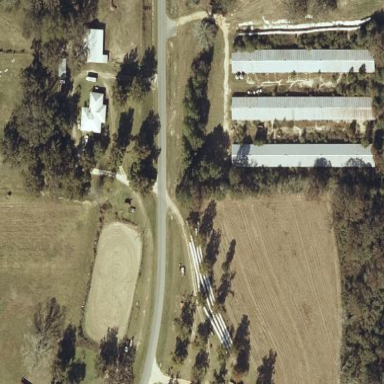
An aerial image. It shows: Poultry farmyard is depicted in the image.